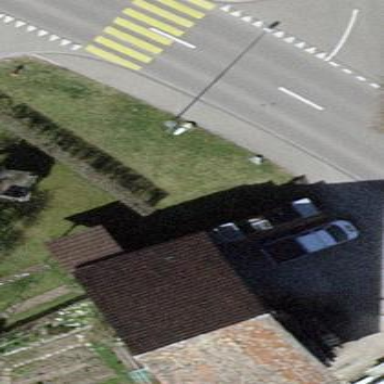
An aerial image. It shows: Shed.